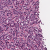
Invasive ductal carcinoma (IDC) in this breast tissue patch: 1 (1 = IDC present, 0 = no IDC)